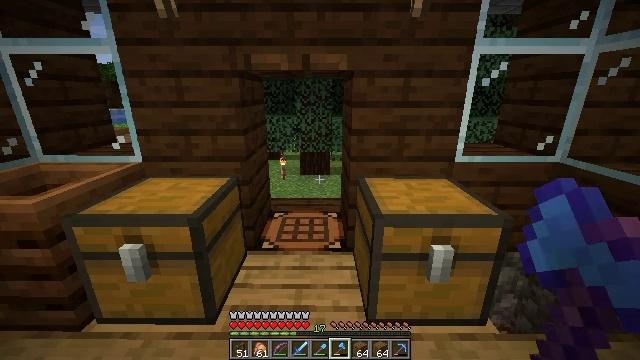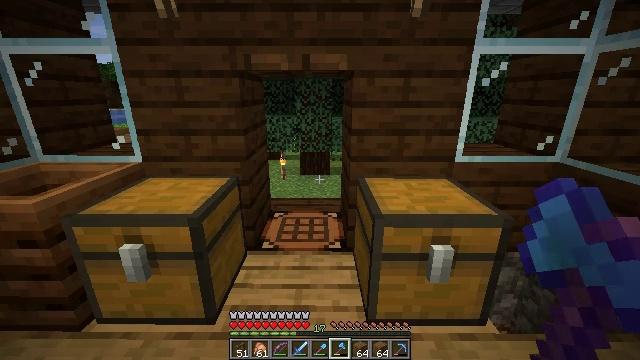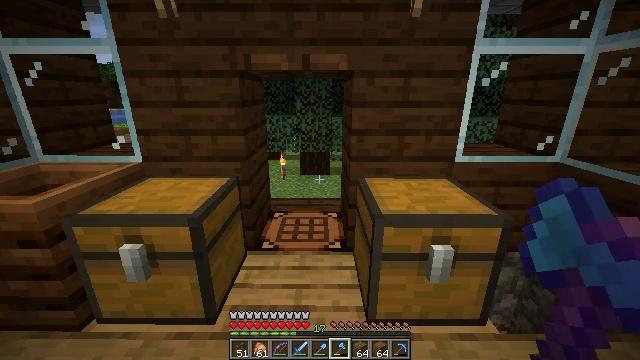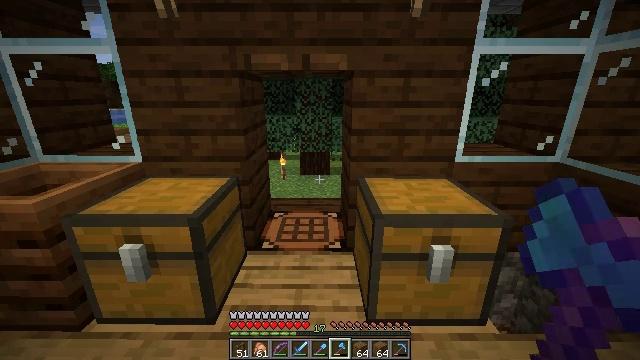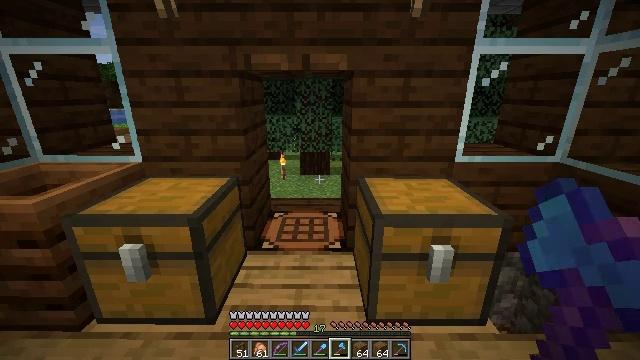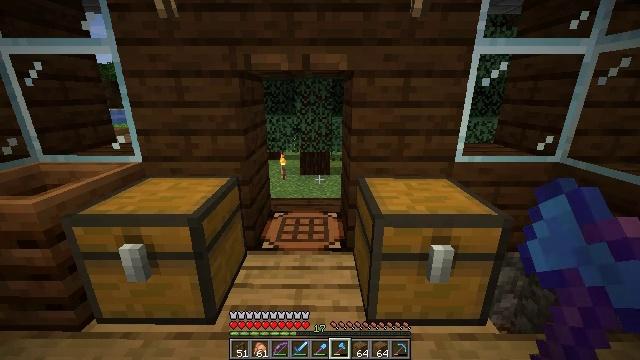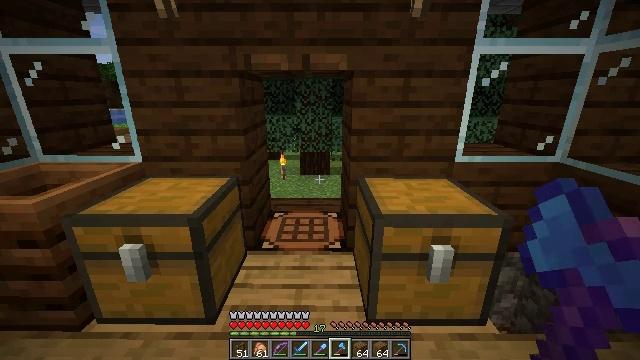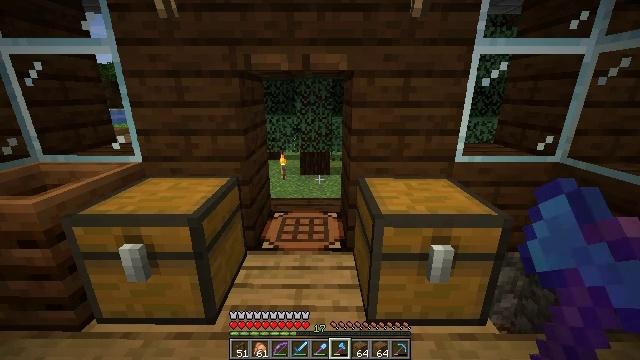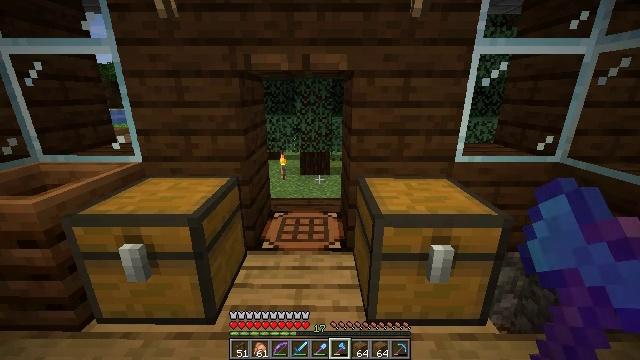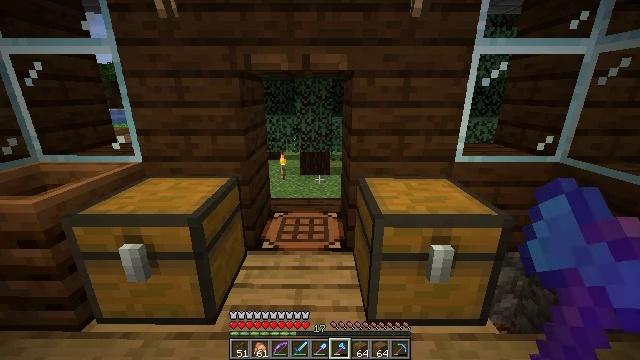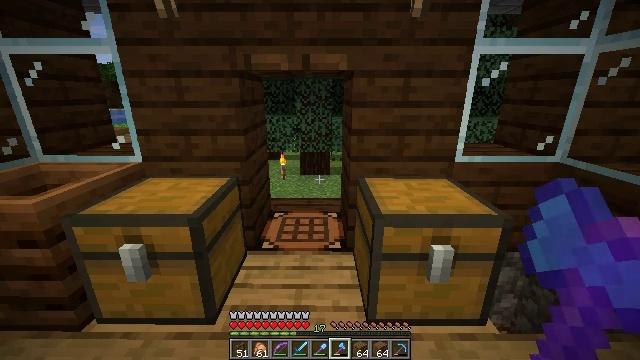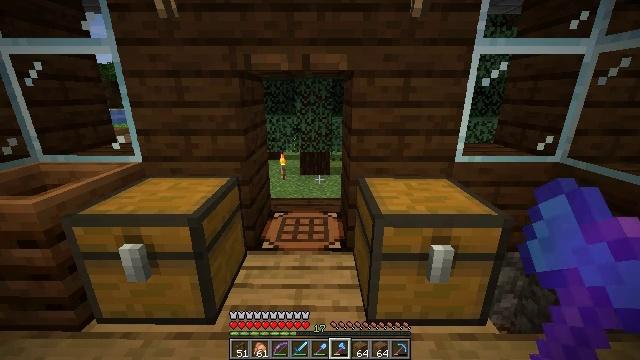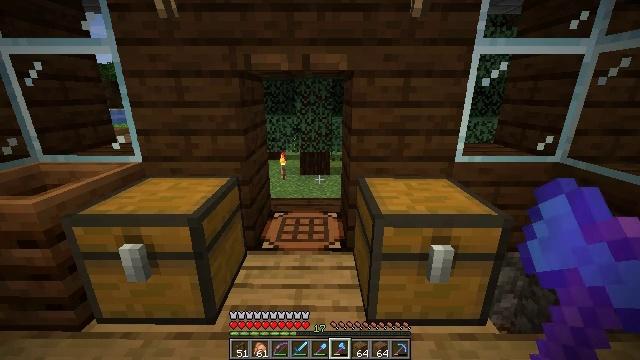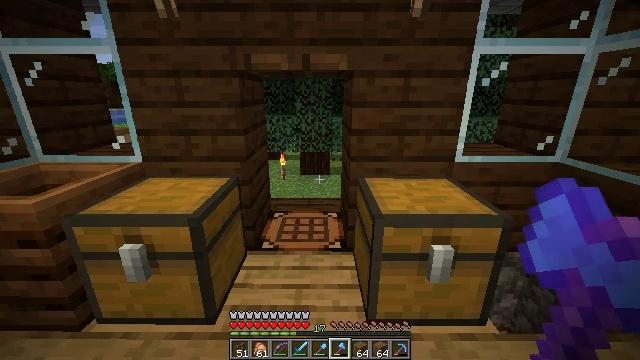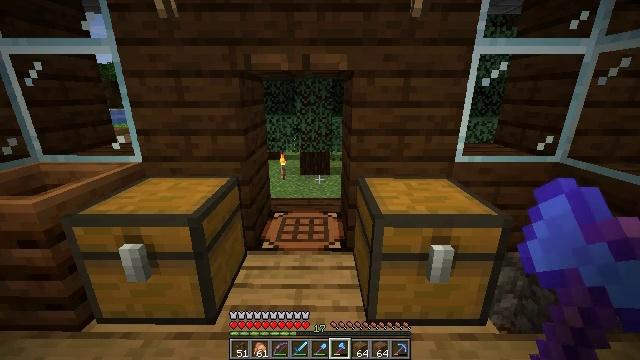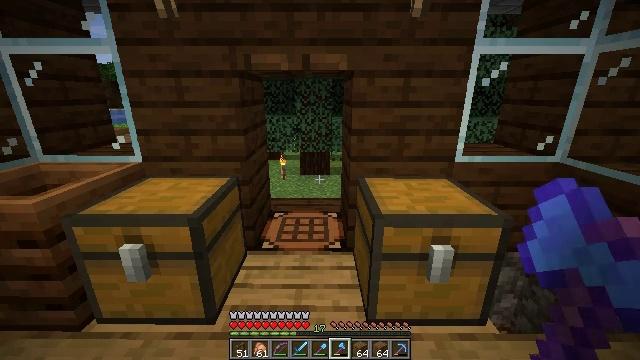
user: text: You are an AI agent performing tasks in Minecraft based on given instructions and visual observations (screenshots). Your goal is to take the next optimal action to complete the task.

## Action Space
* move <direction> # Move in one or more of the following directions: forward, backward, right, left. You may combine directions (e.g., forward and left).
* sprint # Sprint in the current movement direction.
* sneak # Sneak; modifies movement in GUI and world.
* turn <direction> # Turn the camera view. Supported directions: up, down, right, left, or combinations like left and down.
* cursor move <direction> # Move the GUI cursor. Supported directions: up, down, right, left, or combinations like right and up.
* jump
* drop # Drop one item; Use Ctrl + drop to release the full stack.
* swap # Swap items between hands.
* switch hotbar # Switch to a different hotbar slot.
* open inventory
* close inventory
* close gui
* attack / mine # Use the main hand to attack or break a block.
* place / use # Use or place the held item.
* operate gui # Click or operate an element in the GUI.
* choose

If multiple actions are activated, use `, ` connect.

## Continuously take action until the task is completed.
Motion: motion action
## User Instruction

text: Break the spruce fence to collect it.
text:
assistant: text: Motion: no_op
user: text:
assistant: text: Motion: no_op
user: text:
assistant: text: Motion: no_op
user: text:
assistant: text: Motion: no_op
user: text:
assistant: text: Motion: no_op
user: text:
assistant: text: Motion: no_op
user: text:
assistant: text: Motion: no_op
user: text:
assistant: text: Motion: no_op
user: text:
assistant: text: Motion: no_op
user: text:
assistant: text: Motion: no_op
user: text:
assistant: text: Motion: no_op
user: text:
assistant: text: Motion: no_op
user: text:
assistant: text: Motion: no_op
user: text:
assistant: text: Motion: no_op
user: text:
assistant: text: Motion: no_op
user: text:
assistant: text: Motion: no_op
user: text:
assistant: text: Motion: no_op
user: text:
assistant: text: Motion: no_op
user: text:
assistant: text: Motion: no_op
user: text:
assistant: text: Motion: no_op
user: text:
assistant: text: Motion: no_op
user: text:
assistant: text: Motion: no_op
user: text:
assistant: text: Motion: no_op
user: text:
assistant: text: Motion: no_op
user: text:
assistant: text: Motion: no_op
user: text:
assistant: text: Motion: no_op
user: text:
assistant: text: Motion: no_op
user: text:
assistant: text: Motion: no_op
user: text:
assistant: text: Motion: no_op
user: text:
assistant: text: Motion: no_op